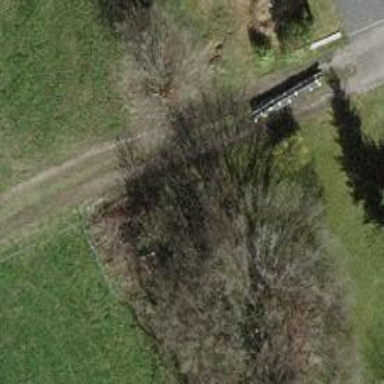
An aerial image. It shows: Bridge over grade2 track.